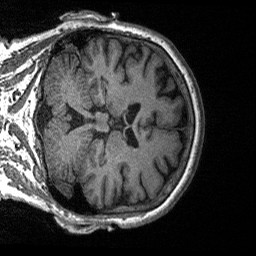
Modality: T1w
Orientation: coronal
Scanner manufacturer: siemens
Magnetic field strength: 3 T
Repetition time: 2.3 s
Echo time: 0.00226 s